Question:
This is the sprite I am using to animate an object through css. Every frame is 224px in width so the background-position property of the div is incremented by -224px every frame and the cycle goes on. The problem is that the width of my div is not fixed. I use percentage width of the div to stay resolution independent. So I want my 224px wide frame to scale over the width of the div and move left the same amount every frame. Hope it is clear to you. Here is the JS function used to animate the div.
'''
function moveTail() {
if ( typeof moveTail.counter == 'undefined' ) {
moveTail.counter = 0;
moveTail.object = $('#genietail');
}
if( moveTail.counter == 42 )
moveTail.counter = -1;
++moveTail.counter;
moveTail.object.css('background-position', moveTail.counter*-224 + "px 0px" );
}
'''
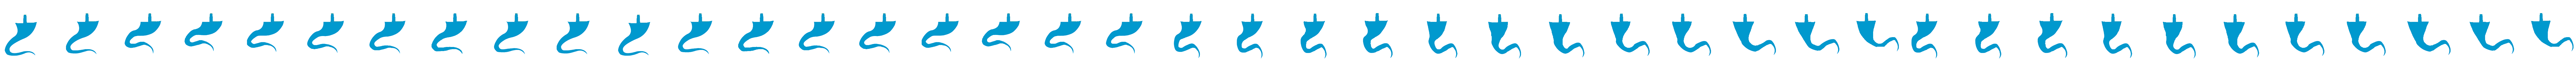
Answer: There are two ways of scaling a sprite image.
The first one is to play with the <URL> will take the value '100px 100px', but if you set it to '200px 200px' it will double the image size that will be displayed.
In your case it would look like this :
'''
var spriteSize = { height: 224, width : 224 * 20 };
var imageSize = { height: 224, width : 224 };
var backgroundWidth = Math.floor((moveTail.object.width() / imageSize.width) * spriteSize.width);
var backgroundHeight = moveTail.object.height();
moveTail.object.css("background-size", backgroundWidth + "px " + backgroundHeight + "px");
moveTail.object.css('background-position', moveTail.counter * -moveTail.object.width() + "px 0px" );
'''
The second one is to use the CSS 3 attribute <URL>'.